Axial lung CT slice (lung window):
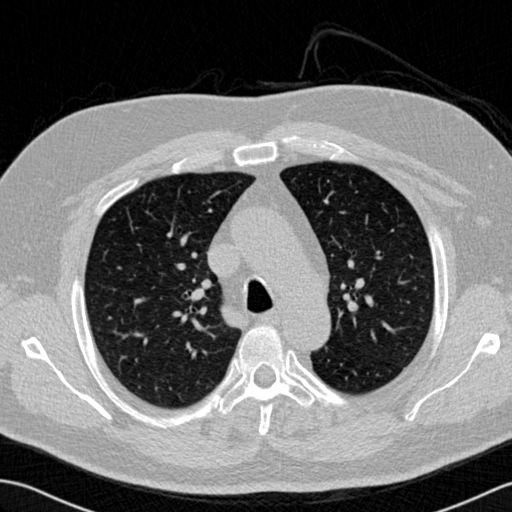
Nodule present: no